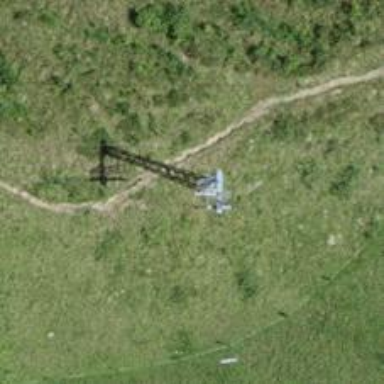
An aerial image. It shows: Pylon used for aerialway.